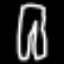
Label: pants